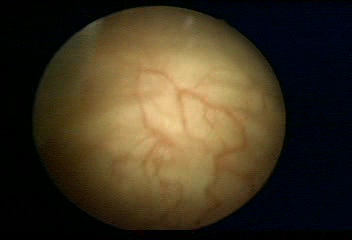
Modality: WLC
Class: Normal mucosa
Bladder cancer association: No